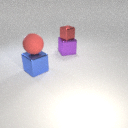
large red rubber sphere in front of small red metal cube